Field crop: maize
Growth stage: 1
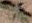
Species: atriplex